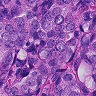
Metastatic tissue present: yes